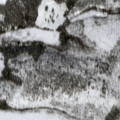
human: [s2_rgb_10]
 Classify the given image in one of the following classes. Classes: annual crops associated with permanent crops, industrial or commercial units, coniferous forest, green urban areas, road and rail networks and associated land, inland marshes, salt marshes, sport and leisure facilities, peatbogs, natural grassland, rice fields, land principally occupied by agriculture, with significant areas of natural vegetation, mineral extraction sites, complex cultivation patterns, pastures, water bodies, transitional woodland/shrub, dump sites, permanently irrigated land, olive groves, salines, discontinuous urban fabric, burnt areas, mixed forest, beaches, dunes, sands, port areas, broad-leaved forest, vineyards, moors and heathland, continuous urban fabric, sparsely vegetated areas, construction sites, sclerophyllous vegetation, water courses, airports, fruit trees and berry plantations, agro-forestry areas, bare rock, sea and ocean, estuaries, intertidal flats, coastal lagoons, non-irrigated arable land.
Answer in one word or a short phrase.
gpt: coniferous forest, mixed forest, peatbogs